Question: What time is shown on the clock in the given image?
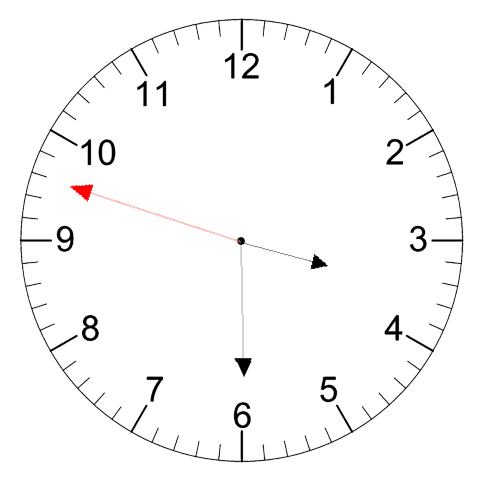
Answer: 03:29:48